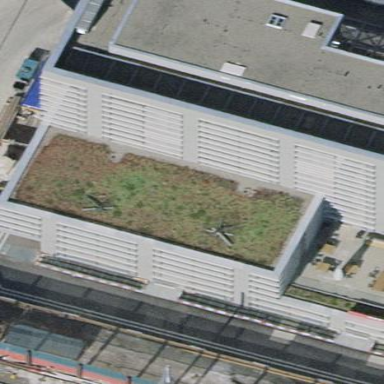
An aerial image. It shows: Building with flat grey roof. The overall color of the building is also grey.